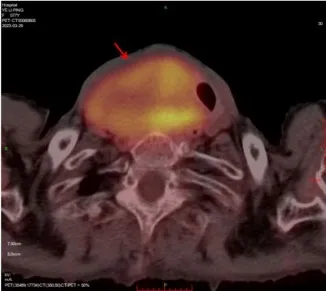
Tumor location and preoperative examinations. (C) The maximum intensity projection (MIP) images summarizing the pathological distribution of [18F]-FDG in the tumor.
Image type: radiology (pet)